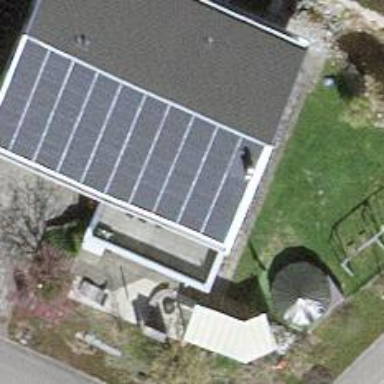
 consisting of solar photovoltaic panels."